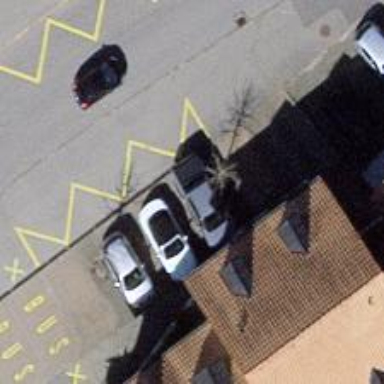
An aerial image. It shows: Bus stop with platform for public transport.